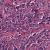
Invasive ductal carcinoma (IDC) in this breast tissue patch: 1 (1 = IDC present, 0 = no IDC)